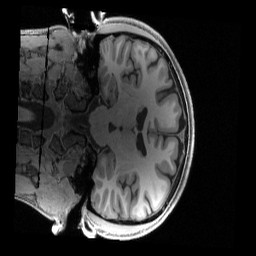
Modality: T1w
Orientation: coronal
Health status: healthy
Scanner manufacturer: siemens
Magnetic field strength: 3 T
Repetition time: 2.4 s
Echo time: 0.00222 s